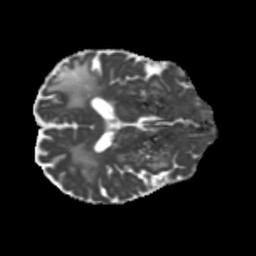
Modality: MD
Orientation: axial
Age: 78
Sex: male
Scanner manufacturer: siemens
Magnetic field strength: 3 T
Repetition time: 5.25 s
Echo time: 0.08 s